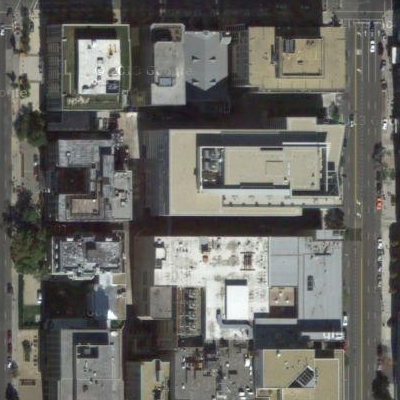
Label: Industry